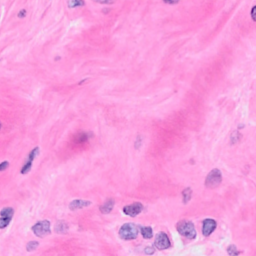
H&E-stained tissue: Breast